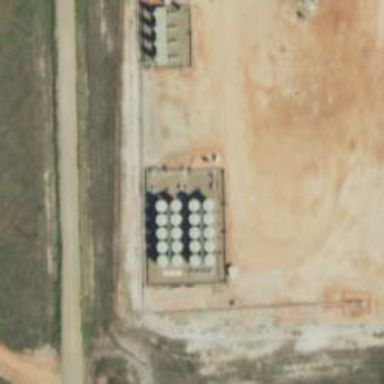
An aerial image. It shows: Storage tank that is man-made.